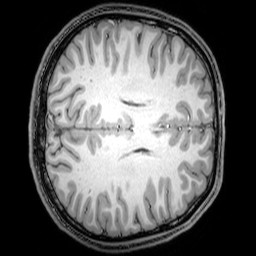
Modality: T1w
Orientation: axial
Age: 21
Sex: male
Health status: healthy
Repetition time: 0.081 s
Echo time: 0.037 s